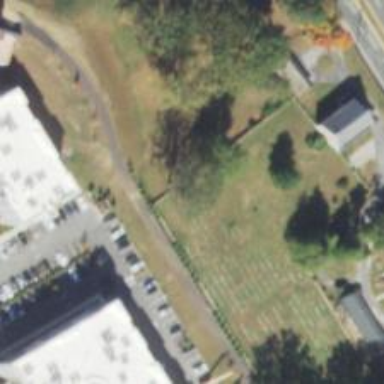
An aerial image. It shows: Cemetery.